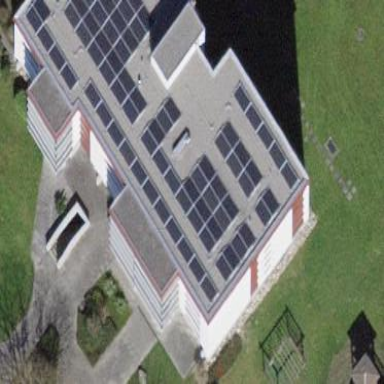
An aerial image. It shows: Solar power generator with photovoltaic panels.